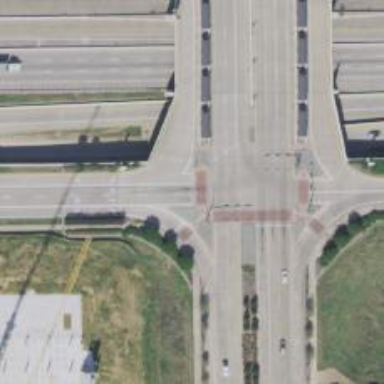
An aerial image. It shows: Frontage road that is classified as secondary link.